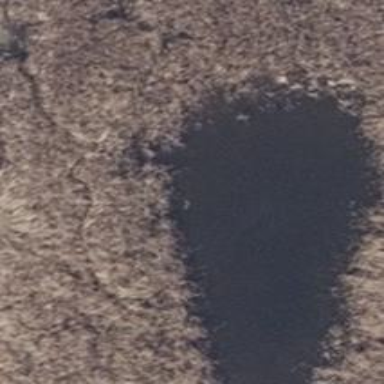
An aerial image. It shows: Serene pond surrounded by nature.